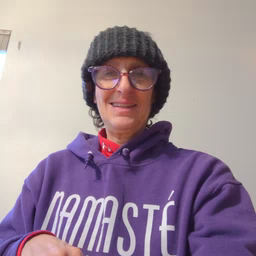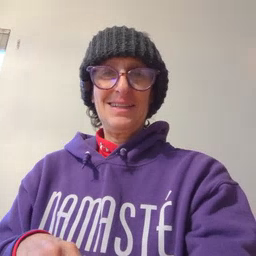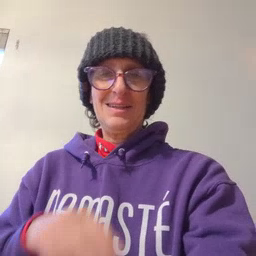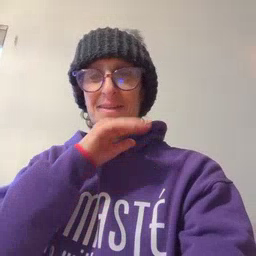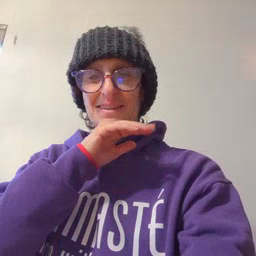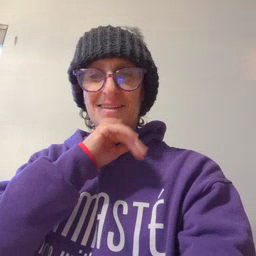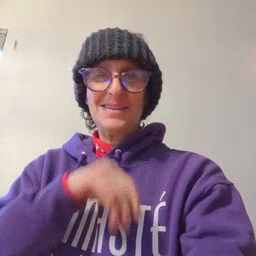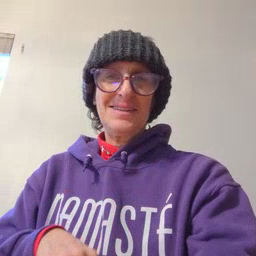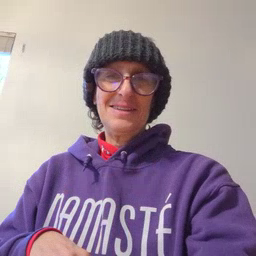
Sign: pig